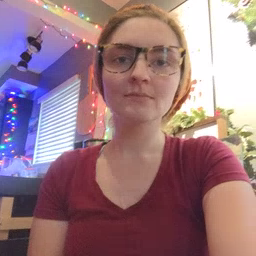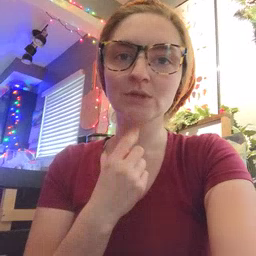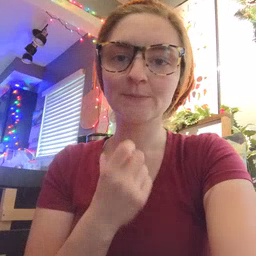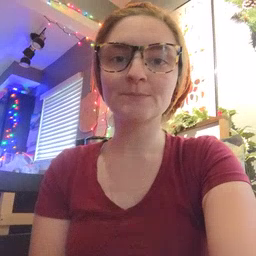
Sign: red